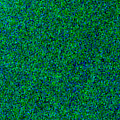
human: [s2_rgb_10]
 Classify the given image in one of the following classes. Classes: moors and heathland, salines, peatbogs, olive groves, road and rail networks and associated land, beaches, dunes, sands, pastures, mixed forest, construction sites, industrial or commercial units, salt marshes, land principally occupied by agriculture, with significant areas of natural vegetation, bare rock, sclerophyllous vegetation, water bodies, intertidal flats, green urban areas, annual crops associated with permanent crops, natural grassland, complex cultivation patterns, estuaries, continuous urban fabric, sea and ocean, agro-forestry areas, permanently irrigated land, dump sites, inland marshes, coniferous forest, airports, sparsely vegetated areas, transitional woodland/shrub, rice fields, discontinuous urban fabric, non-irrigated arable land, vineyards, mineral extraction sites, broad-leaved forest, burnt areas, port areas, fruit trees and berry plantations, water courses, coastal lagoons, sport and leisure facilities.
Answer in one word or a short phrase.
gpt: sea and ocean